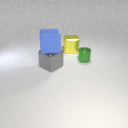
large gray metal cube to the left of large yellow metal cube